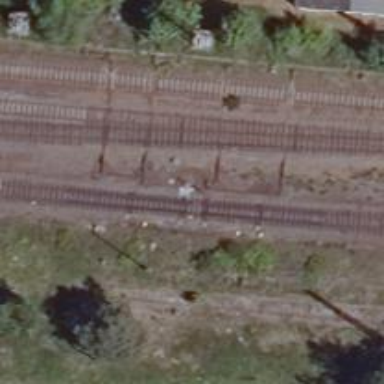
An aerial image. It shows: Railway switch with turnout to the right.